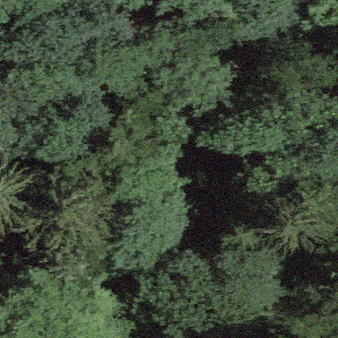
Label: other